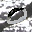
Label: 0